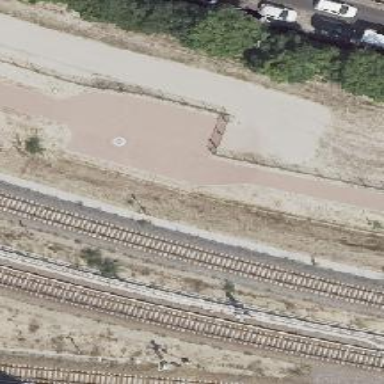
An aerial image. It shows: Railway track.